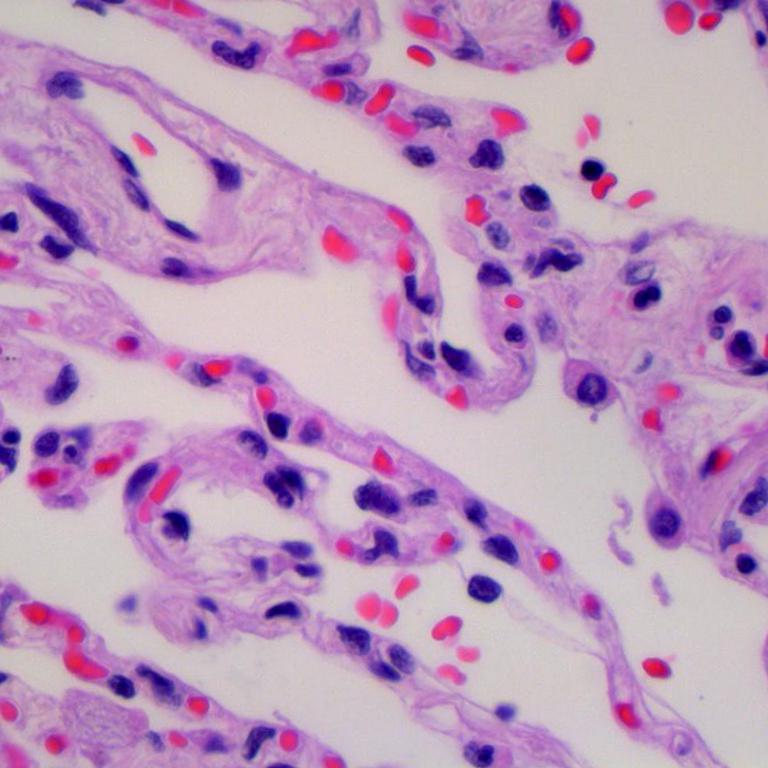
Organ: lung
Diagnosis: benign